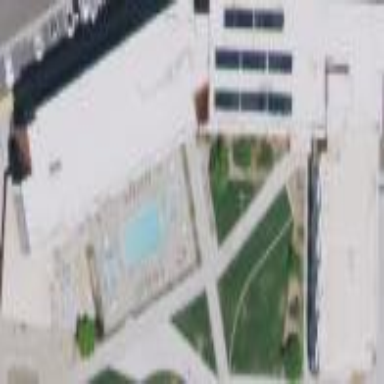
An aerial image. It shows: University residential apartments.